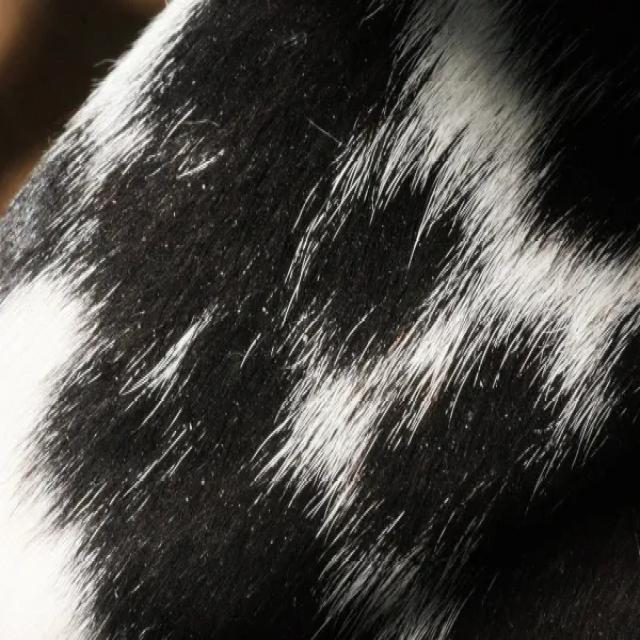
Canine dermatitis — inflammation of the skin presenting with erythema, pruritus, papules, and excoriation. May be allergic, contact, or atopic in origin.